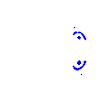
Particle: electron